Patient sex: M
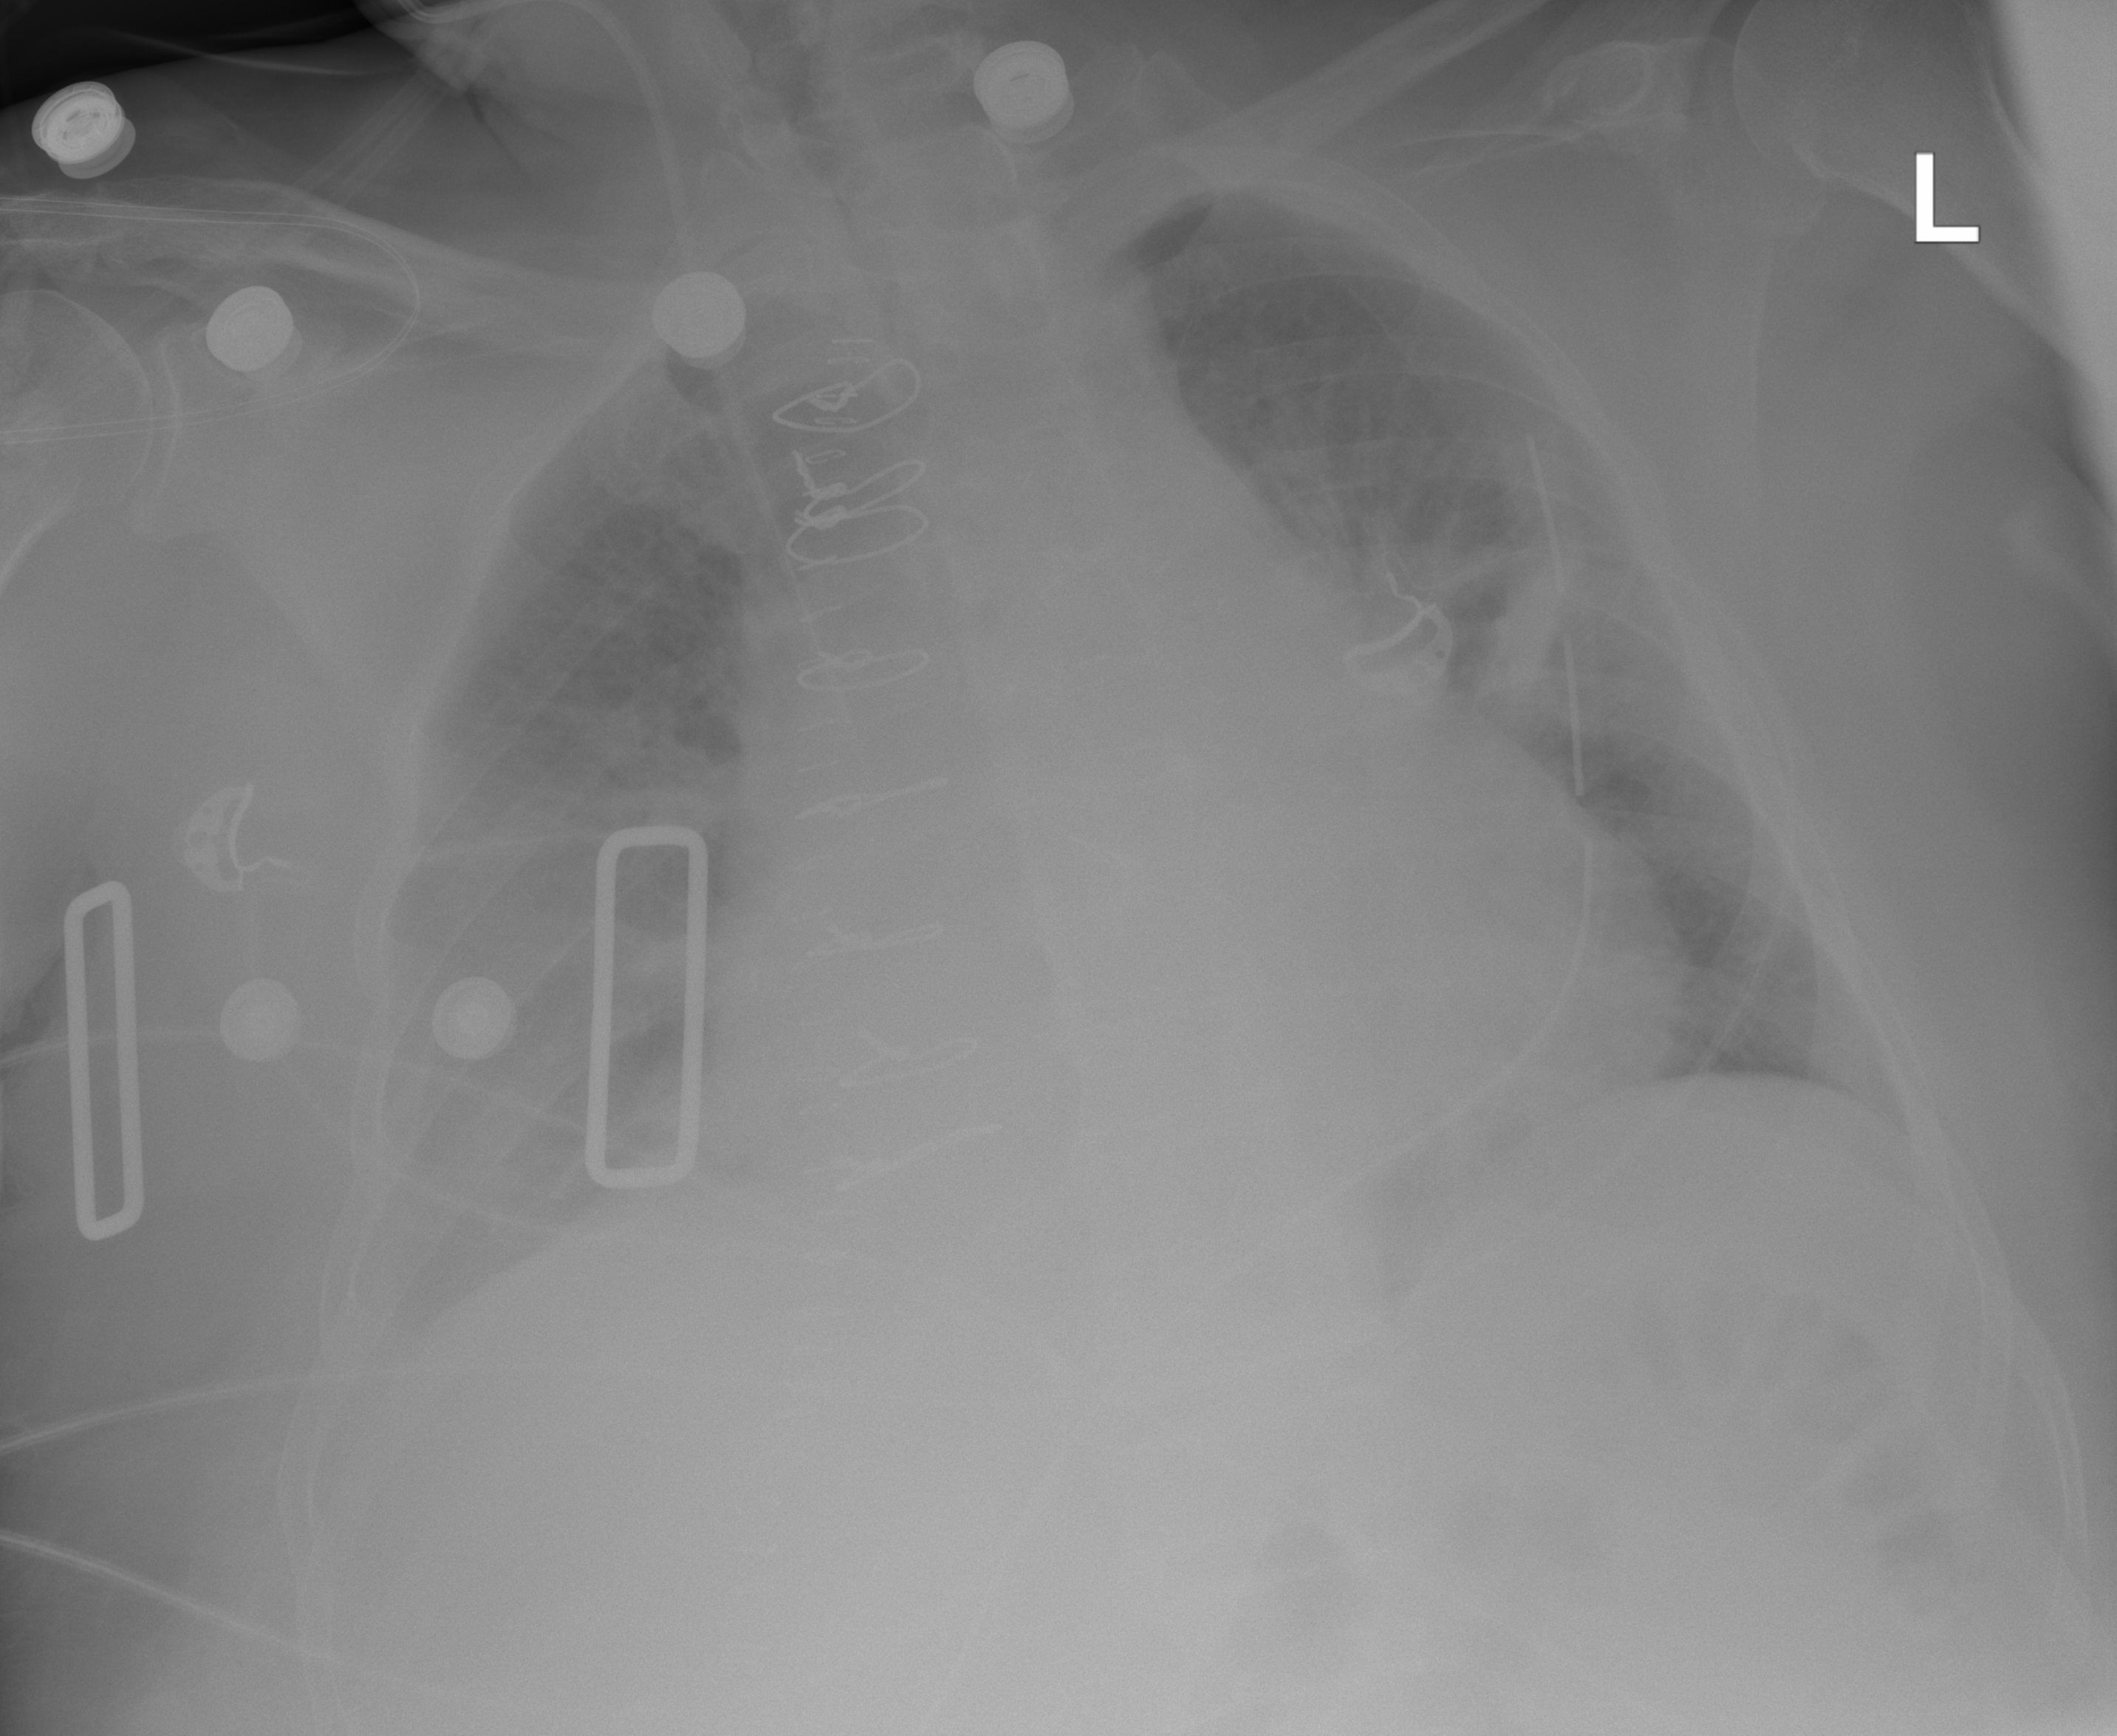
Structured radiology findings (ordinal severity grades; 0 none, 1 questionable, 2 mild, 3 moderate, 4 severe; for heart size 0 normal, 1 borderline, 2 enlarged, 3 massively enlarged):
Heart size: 2
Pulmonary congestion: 2
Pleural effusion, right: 2
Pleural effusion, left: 2
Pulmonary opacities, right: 2
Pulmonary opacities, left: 2
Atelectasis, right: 2
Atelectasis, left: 2